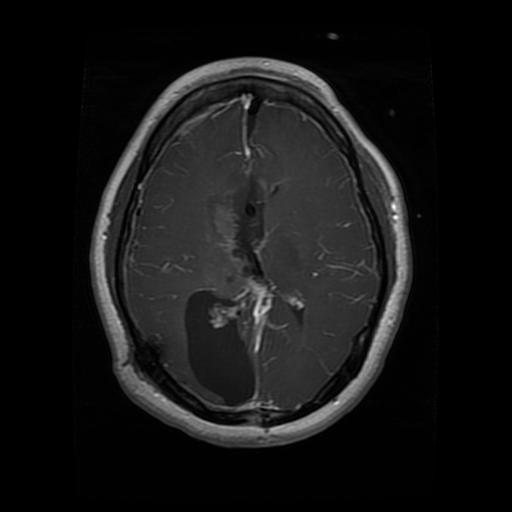
Label: glioma